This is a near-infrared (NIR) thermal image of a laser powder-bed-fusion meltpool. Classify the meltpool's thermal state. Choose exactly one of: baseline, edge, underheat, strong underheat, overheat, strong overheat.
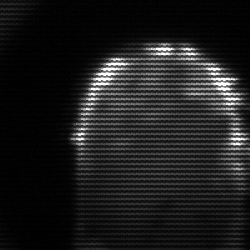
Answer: baseline